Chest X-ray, PA view. Patient: 34 years old, sex M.
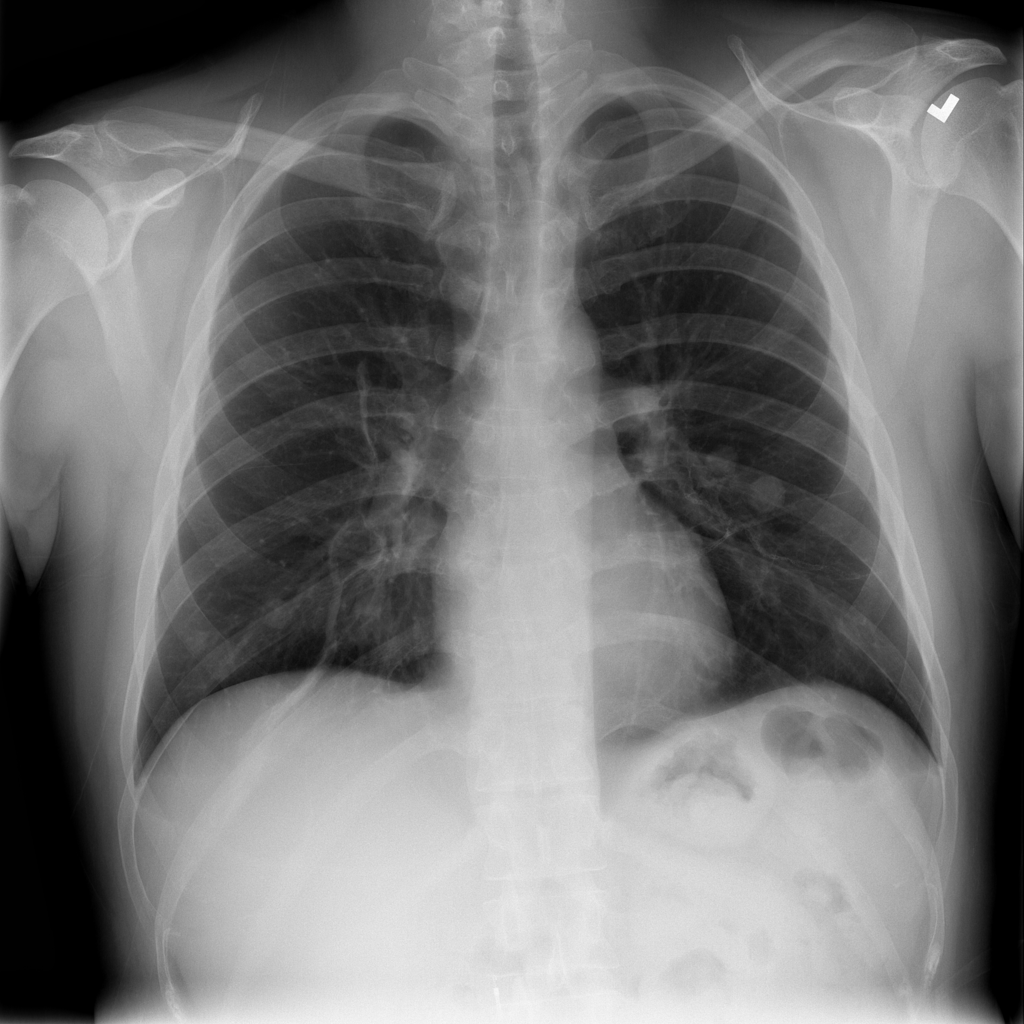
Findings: No Finding